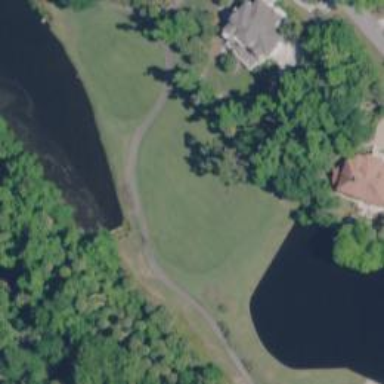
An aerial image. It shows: View of golf hole.